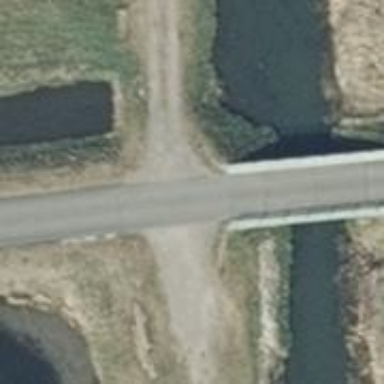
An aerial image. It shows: Paved road of unclassified type crossing over bridge with grade 1 track surface.